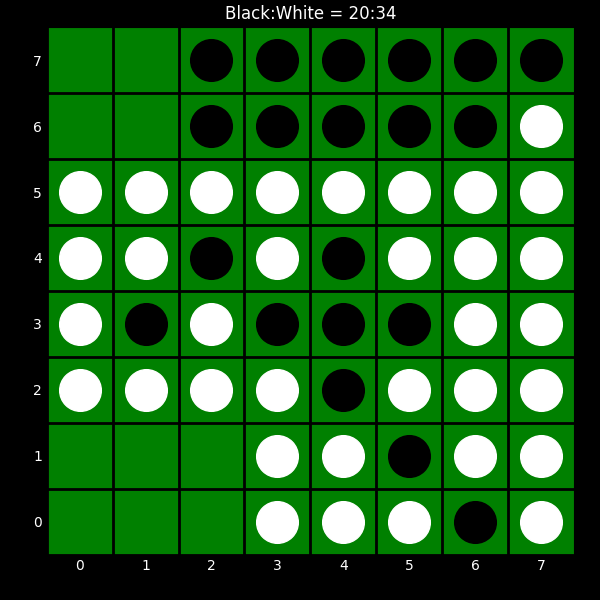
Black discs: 20
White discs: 34